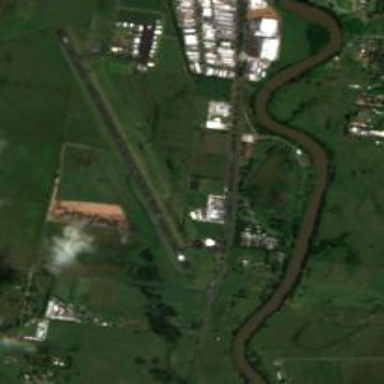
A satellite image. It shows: Runway at airport.